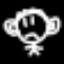
Label: The Eiffel Tower